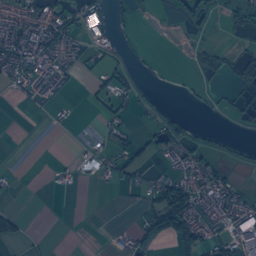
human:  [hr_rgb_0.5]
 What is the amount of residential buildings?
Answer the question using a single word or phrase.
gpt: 2979

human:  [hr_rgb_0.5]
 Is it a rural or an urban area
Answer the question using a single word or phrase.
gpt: urban

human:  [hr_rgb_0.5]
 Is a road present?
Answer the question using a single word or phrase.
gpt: yes

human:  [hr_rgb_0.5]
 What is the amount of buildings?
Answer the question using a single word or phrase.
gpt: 3049

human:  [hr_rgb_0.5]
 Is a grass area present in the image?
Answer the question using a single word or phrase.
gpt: yes

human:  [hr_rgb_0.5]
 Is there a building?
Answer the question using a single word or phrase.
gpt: yes

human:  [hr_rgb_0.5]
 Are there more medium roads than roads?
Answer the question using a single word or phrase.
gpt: no

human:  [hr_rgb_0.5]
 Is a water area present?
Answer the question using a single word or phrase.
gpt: yes

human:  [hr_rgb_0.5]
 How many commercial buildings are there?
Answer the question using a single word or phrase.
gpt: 30

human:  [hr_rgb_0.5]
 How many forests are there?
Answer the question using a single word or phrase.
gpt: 85

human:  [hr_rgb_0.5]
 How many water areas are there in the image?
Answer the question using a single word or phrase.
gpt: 78

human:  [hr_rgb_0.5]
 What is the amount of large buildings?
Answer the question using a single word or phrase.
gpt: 7

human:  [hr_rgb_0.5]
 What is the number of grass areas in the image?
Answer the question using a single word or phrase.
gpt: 197

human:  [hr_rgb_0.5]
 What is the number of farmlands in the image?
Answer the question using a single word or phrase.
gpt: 30

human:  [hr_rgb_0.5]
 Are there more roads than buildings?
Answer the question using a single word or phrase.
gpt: no

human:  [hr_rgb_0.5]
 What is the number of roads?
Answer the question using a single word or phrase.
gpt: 469

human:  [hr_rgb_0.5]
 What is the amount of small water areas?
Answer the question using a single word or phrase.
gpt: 34

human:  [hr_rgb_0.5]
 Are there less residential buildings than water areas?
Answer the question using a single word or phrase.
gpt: no

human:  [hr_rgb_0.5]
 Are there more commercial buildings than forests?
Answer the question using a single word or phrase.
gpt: no

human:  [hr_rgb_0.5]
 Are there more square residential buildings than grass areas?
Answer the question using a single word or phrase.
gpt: no

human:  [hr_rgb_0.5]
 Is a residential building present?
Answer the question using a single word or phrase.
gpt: yes

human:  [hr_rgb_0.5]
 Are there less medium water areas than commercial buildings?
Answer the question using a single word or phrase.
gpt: yes

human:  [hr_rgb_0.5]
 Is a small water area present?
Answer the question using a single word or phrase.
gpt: yes

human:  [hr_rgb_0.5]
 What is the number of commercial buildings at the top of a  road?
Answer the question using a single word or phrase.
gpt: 30

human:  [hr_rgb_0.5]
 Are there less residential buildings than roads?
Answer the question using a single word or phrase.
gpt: no

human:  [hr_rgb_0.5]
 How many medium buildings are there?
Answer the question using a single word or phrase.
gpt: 515

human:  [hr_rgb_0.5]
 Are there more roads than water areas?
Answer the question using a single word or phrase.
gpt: yes

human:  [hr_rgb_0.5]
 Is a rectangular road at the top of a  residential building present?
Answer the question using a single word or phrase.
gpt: no

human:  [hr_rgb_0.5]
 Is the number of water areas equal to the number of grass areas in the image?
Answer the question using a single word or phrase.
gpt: no

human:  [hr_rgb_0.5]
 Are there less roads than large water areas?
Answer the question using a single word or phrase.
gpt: no

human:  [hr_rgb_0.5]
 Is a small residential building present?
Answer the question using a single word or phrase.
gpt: yes

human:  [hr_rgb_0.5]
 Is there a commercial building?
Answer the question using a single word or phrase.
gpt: yes

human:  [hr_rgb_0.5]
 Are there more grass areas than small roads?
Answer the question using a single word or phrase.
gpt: no

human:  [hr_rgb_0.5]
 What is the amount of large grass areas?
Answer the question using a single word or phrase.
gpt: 97

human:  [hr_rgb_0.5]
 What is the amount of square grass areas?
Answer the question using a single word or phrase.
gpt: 1

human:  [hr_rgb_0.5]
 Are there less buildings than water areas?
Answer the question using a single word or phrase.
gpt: no

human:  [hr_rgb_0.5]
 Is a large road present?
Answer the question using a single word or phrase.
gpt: no

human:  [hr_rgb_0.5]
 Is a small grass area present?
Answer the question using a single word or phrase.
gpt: yes

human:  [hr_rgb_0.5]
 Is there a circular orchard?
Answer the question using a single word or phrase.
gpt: no

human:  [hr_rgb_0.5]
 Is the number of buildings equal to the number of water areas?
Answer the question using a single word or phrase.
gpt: no

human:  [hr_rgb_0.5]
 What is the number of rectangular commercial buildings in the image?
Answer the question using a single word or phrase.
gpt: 6

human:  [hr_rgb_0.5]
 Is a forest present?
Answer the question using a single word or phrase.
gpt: yes

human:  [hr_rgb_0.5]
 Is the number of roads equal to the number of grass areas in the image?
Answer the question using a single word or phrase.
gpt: no

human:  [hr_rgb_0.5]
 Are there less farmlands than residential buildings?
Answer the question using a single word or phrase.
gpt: yes

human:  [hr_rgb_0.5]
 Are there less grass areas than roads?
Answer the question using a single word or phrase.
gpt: yes

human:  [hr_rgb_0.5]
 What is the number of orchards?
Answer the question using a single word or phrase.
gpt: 13

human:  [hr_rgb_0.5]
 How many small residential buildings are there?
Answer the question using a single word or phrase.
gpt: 2957

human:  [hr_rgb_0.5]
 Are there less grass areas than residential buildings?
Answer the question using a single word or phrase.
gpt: yes

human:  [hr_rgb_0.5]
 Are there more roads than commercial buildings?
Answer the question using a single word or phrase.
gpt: yes

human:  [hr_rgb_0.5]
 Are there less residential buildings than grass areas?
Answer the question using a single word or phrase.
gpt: no

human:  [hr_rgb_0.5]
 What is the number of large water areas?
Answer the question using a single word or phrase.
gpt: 31

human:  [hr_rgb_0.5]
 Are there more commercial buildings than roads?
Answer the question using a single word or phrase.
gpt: no

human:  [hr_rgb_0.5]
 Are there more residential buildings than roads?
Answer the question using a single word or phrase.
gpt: yes

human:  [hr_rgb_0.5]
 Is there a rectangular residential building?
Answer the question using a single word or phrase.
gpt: yes

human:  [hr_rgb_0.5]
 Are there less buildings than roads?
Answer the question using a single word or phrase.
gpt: no

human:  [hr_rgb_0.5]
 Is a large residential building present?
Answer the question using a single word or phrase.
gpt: yes

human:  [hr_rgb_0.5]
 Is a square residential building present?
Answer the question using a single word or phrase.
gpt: yes

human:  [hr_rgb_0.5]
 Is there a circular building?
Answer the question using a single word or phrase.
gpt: yes

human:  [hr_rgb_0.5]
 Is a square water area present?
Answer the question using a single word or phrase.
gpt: yes

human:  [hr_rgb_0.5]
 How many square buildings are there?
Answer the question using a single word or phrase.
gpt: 7

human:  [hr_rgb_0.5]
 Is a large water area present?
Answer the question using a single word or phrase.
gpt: yes

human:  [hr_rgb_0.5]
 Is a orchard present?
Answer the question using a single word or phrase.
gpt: yes

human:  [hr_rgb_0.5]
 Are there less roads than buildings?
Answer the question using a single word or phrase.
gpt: yes

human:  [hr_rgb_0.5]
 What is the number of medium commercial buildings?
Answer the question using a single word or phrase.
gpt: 2